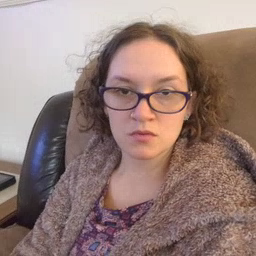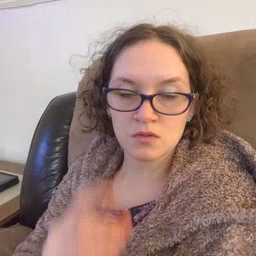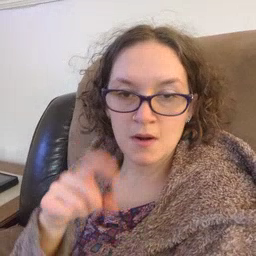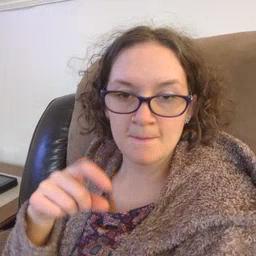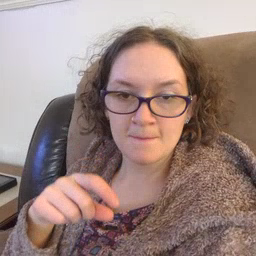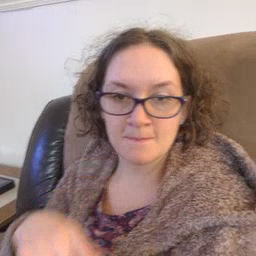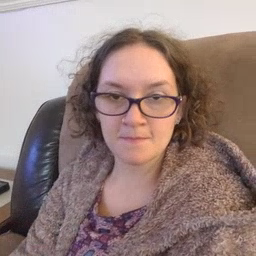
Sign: time